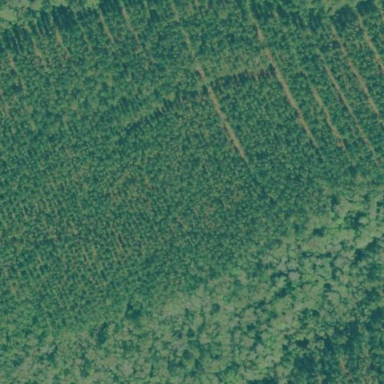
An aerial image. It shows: Forest with evergreen needle-leaved trees.